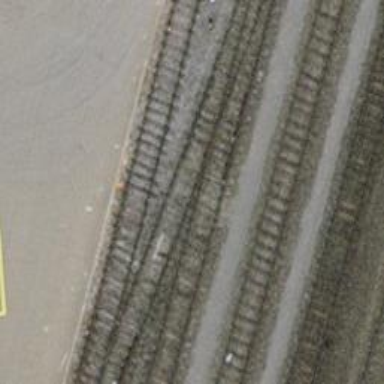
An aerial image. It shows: Railway yard with electrified tracks and single track.